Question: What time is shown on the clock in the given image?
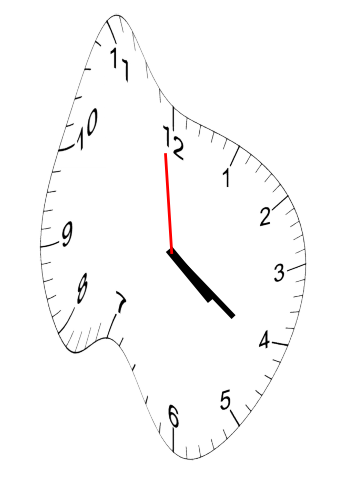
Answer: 04:20:59